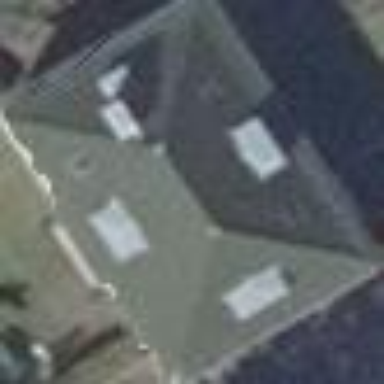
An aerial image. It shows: Detached building with hipped roof.